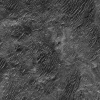
Atmospheric dust classification: not_dusty